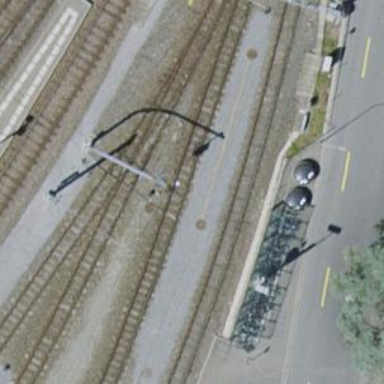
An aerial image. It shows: Narrow-gauge railway siding with electrified contact lines.